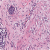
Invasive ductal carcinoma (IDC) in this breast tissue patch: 1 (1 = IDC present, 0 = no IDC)